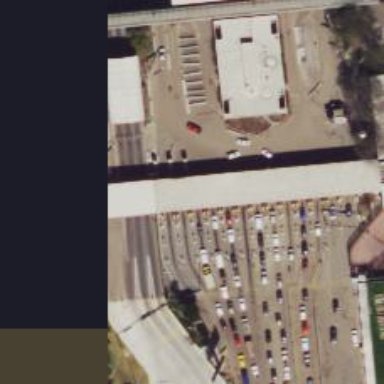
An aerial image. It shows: Border control barrier.